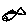
Label: fish